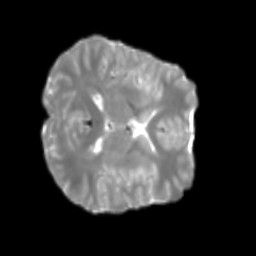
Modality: T2w
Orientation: axial
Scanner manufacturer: siemens
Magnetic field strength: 3 T
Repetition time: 4 s
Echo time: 0.0594 s